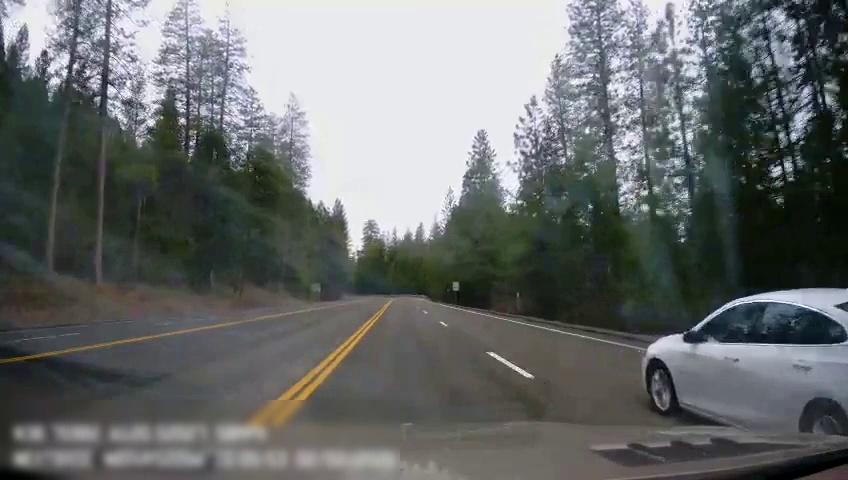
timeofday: Day
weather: Cloudy
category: Drivable Space
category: Vehicles | Car
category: Lanes | Opposite Lane
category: Lanes | Opposite Lane
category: Lanes | Alternate Lane
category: Lanes | Opposite Lane
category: Lanes | Current Lane
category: Lanes | Current Lane
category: Traffic | Signs